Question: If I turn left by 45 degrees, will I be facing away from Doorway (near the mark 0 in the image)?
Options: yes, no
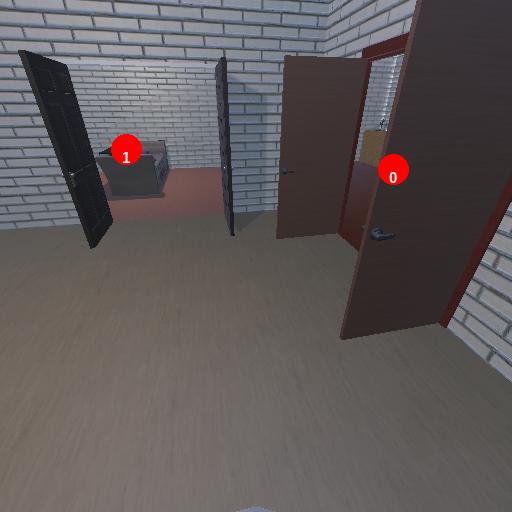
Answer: yes